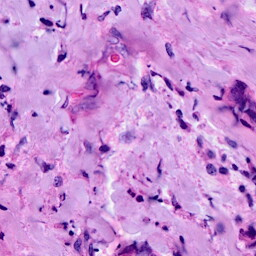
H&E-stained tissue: Breast